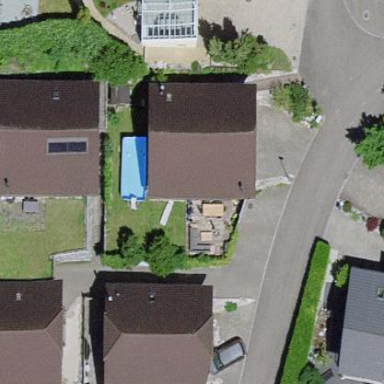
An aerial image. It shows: Residential building.